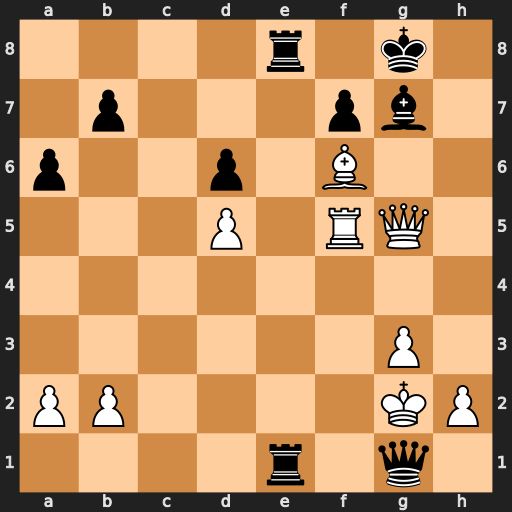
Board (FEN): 4r1k1/1p3pb1/p2p1B2/3P1RQ1/8/6P1/PP4KP/4r1q1
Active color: w
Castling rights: -
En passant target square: -
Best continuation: Kh3 Qxh2+ Kxh2 R8e2+ Kh3